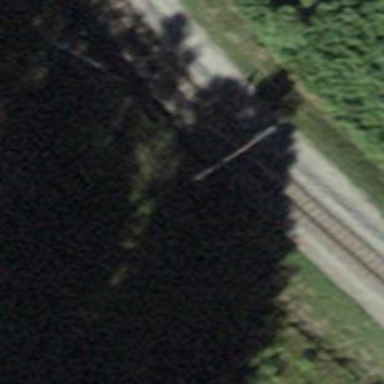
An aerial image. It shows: Narrow-gauge railway track with electrified contact line. The railway has one track.